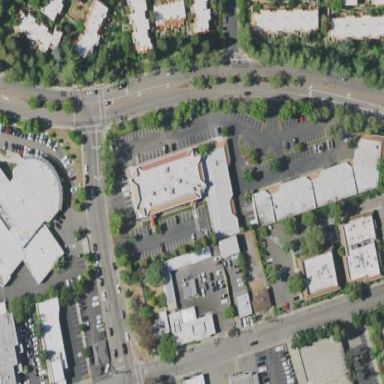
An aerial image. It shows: Commercial building.